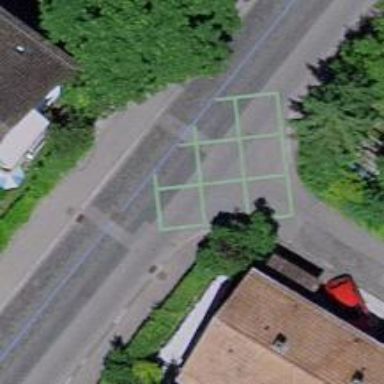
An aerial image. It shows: Kerb serving as barrier.